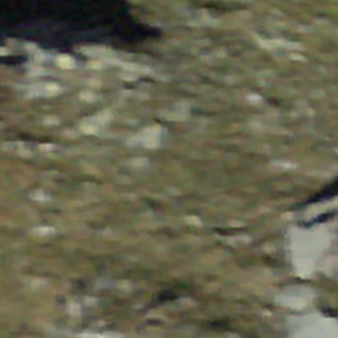
Label: other